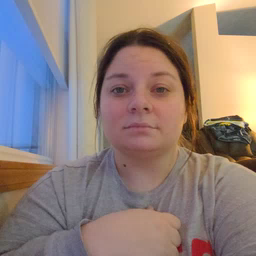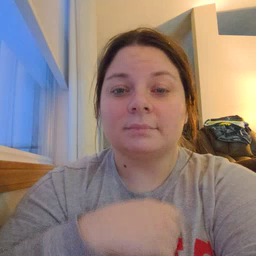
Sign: pig